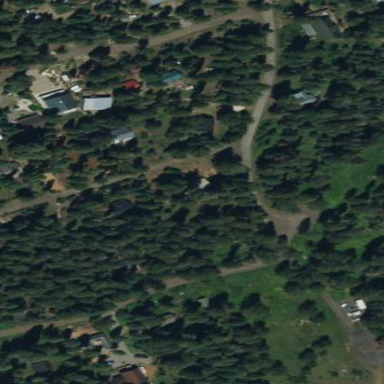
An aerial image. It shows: Woodland with evergreen needle-leaved trees.